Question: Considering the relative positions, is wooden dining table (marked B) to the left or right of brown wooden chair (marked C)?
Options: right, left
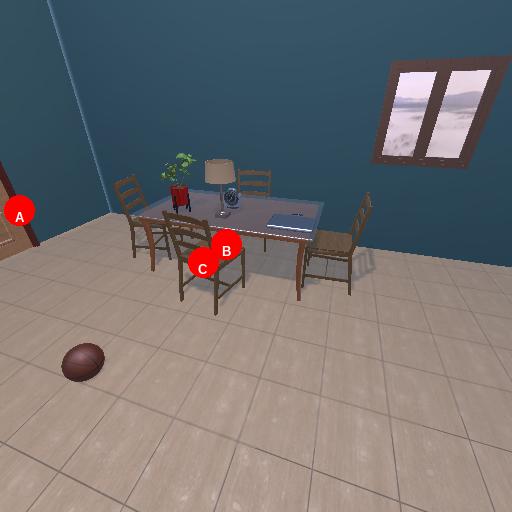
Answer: right